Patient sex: M
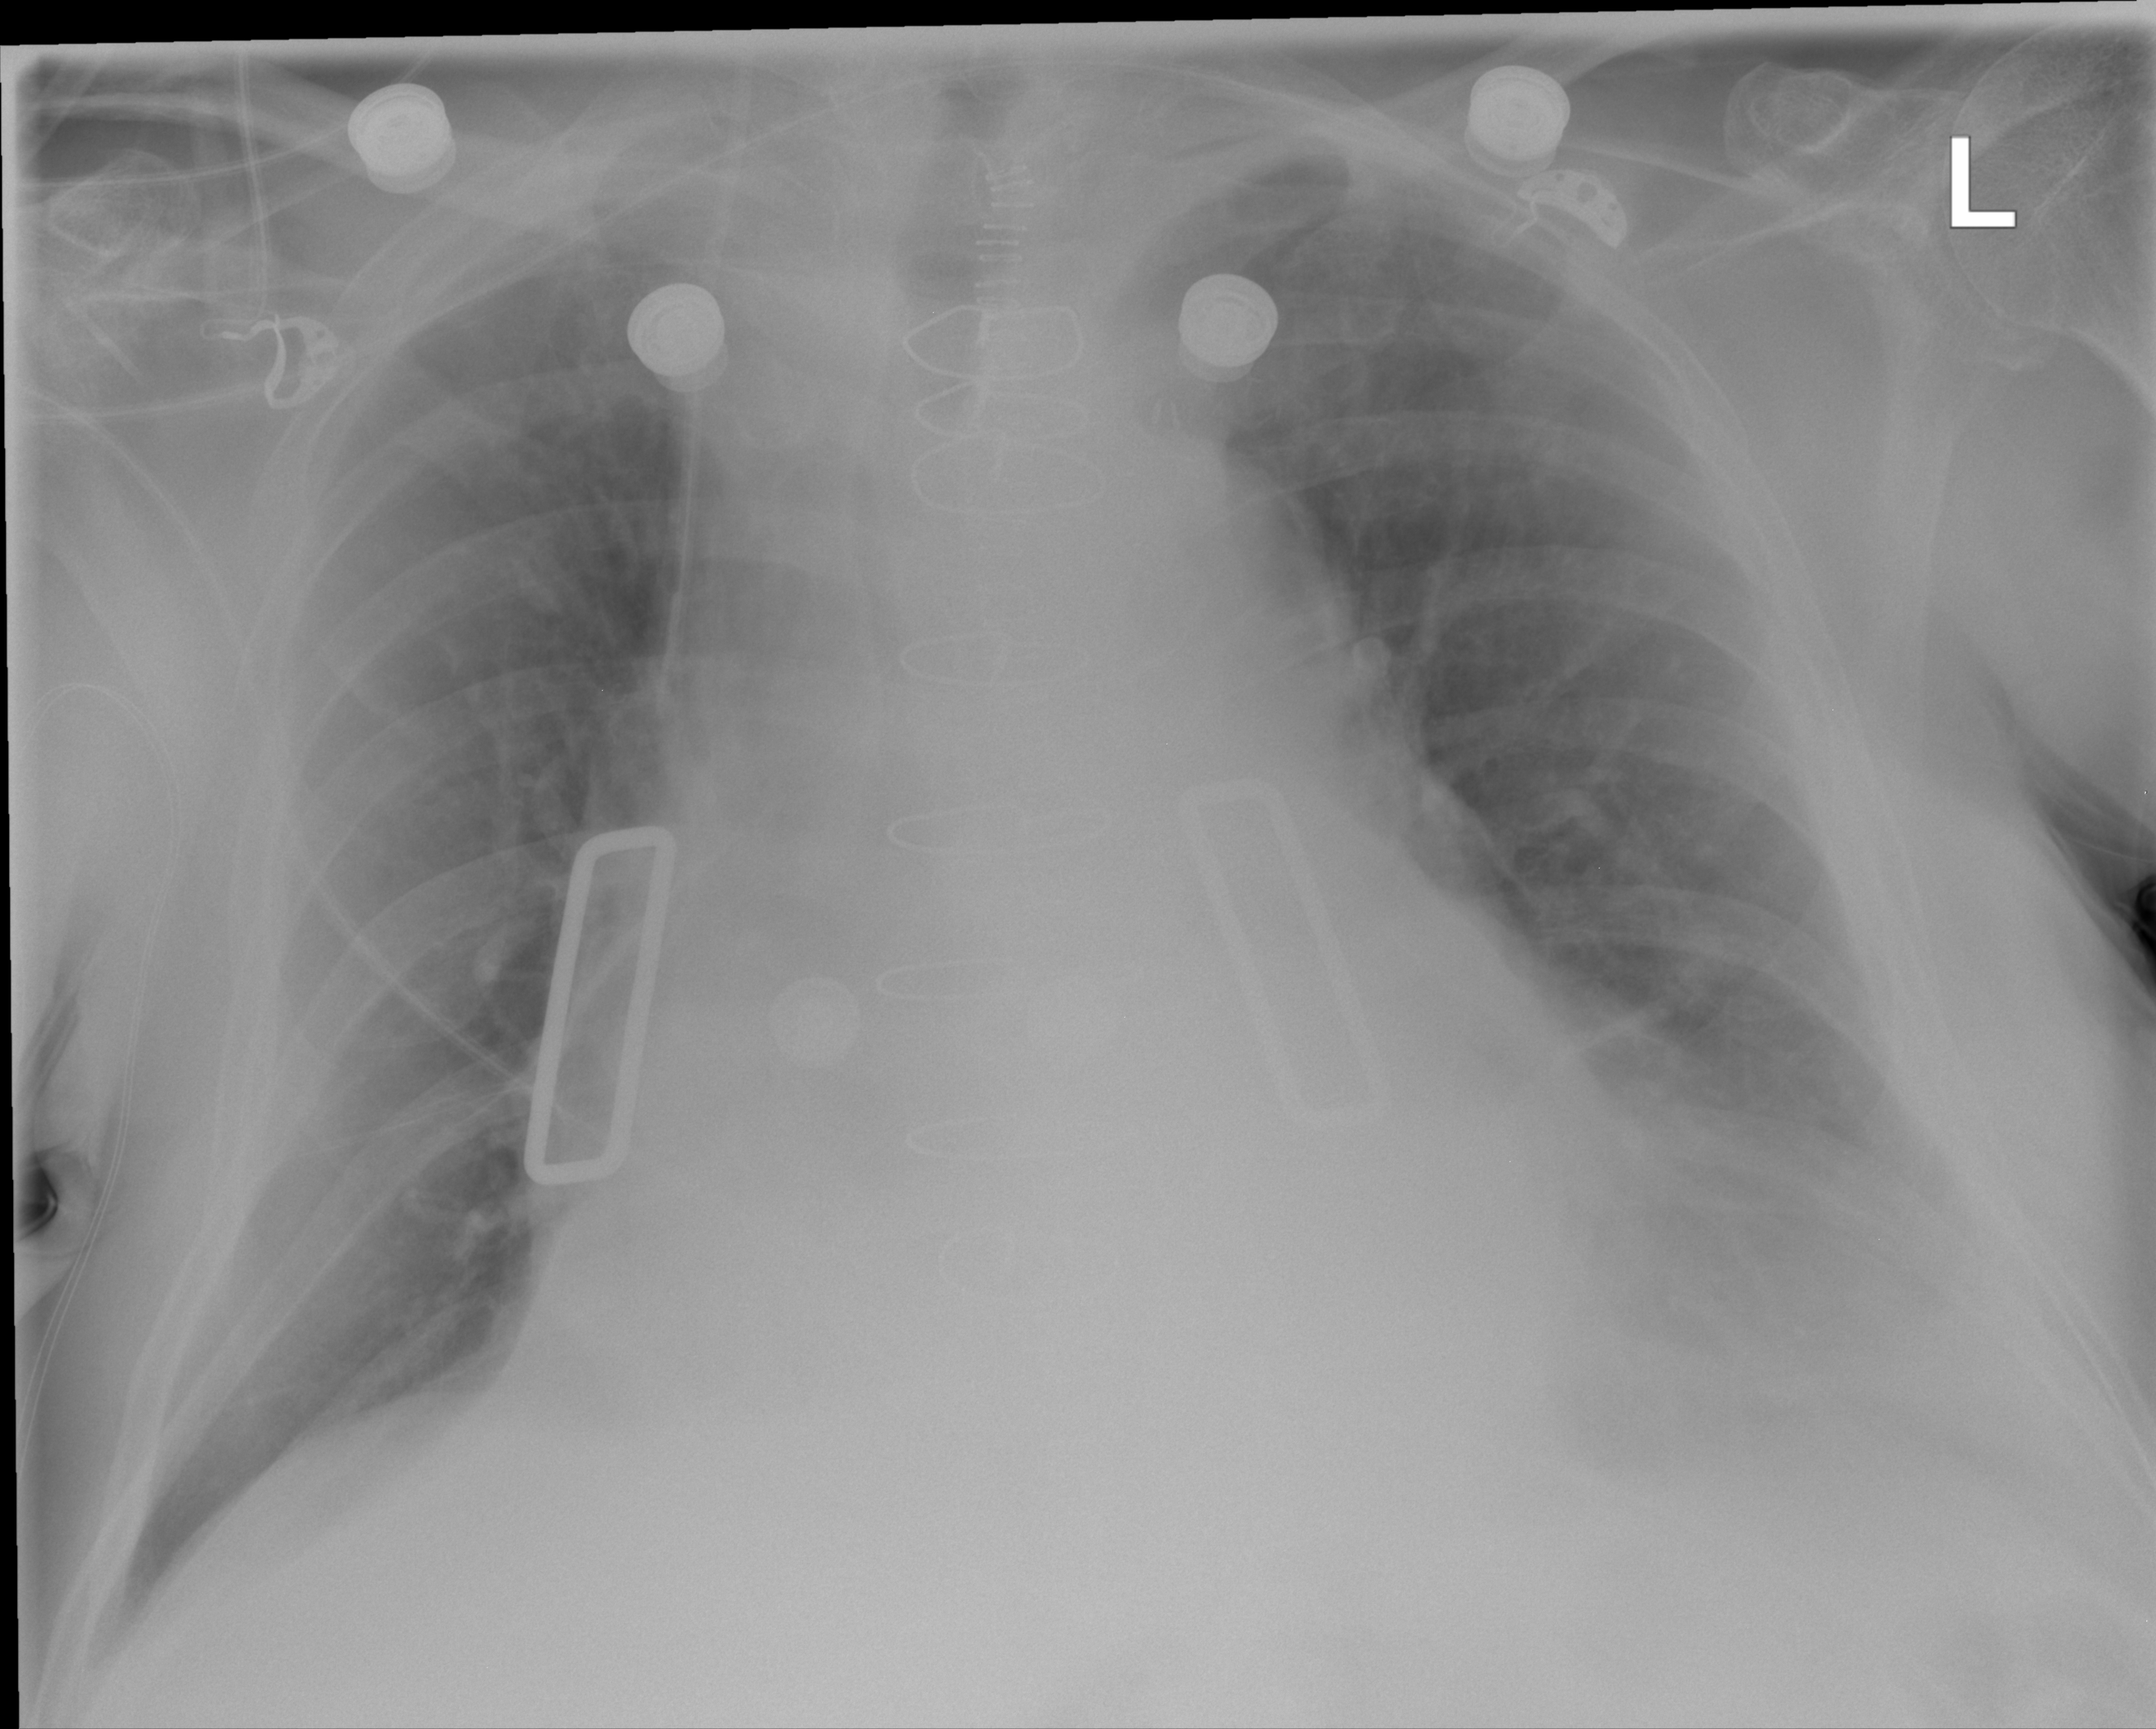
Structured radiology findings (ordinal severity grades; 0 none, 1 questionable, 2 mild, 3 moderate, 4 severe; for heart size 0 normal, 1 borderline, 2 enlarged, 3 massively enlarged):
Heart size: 2
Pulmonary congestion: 1
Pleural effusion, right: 0
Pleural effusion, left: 1
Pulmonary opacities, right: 0
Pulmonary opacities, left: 0
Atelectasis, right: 0
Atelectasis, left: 1